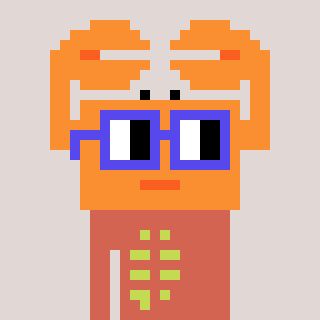
a pixel art character with square blue glasses, a crab-shaped head and a peachy-colored body on a warm background